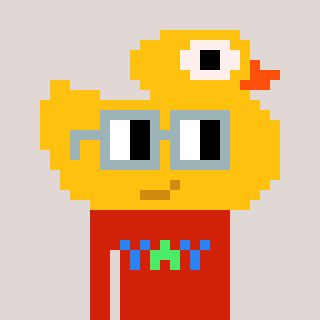
a pixel art character with square dark gray glasses, a ducky-shaped head and a red-colored body on a warm background